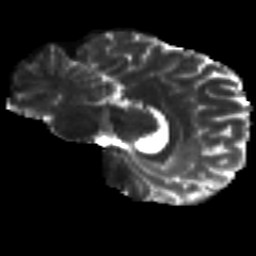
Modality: T2w
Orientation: sagittal
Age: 24
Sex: male
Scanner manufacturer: siemens
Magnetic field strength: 3 T
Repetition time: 8.8 s
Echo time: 0.085 s